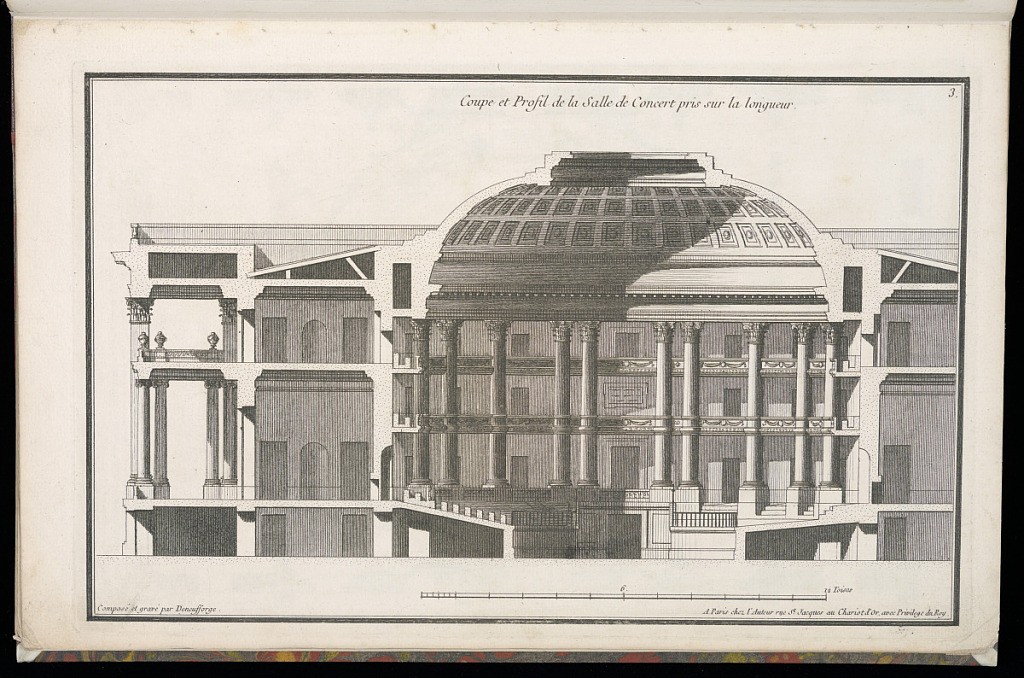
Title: Coupe et Profil de la Salle de Concert pris sur la longueur
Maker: Jean-François de Neufforge, Flemish, 1714–1791
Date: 1768
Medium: Engraving on paper
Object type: Print
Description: Cross section showing the interior of a multi-storied concert hall with a central domed and coffered ceiling. There is a scale bar of 12 toises (1 toise was equal to about 3.799 square meters). The plate is signed and numbered.